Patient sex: M
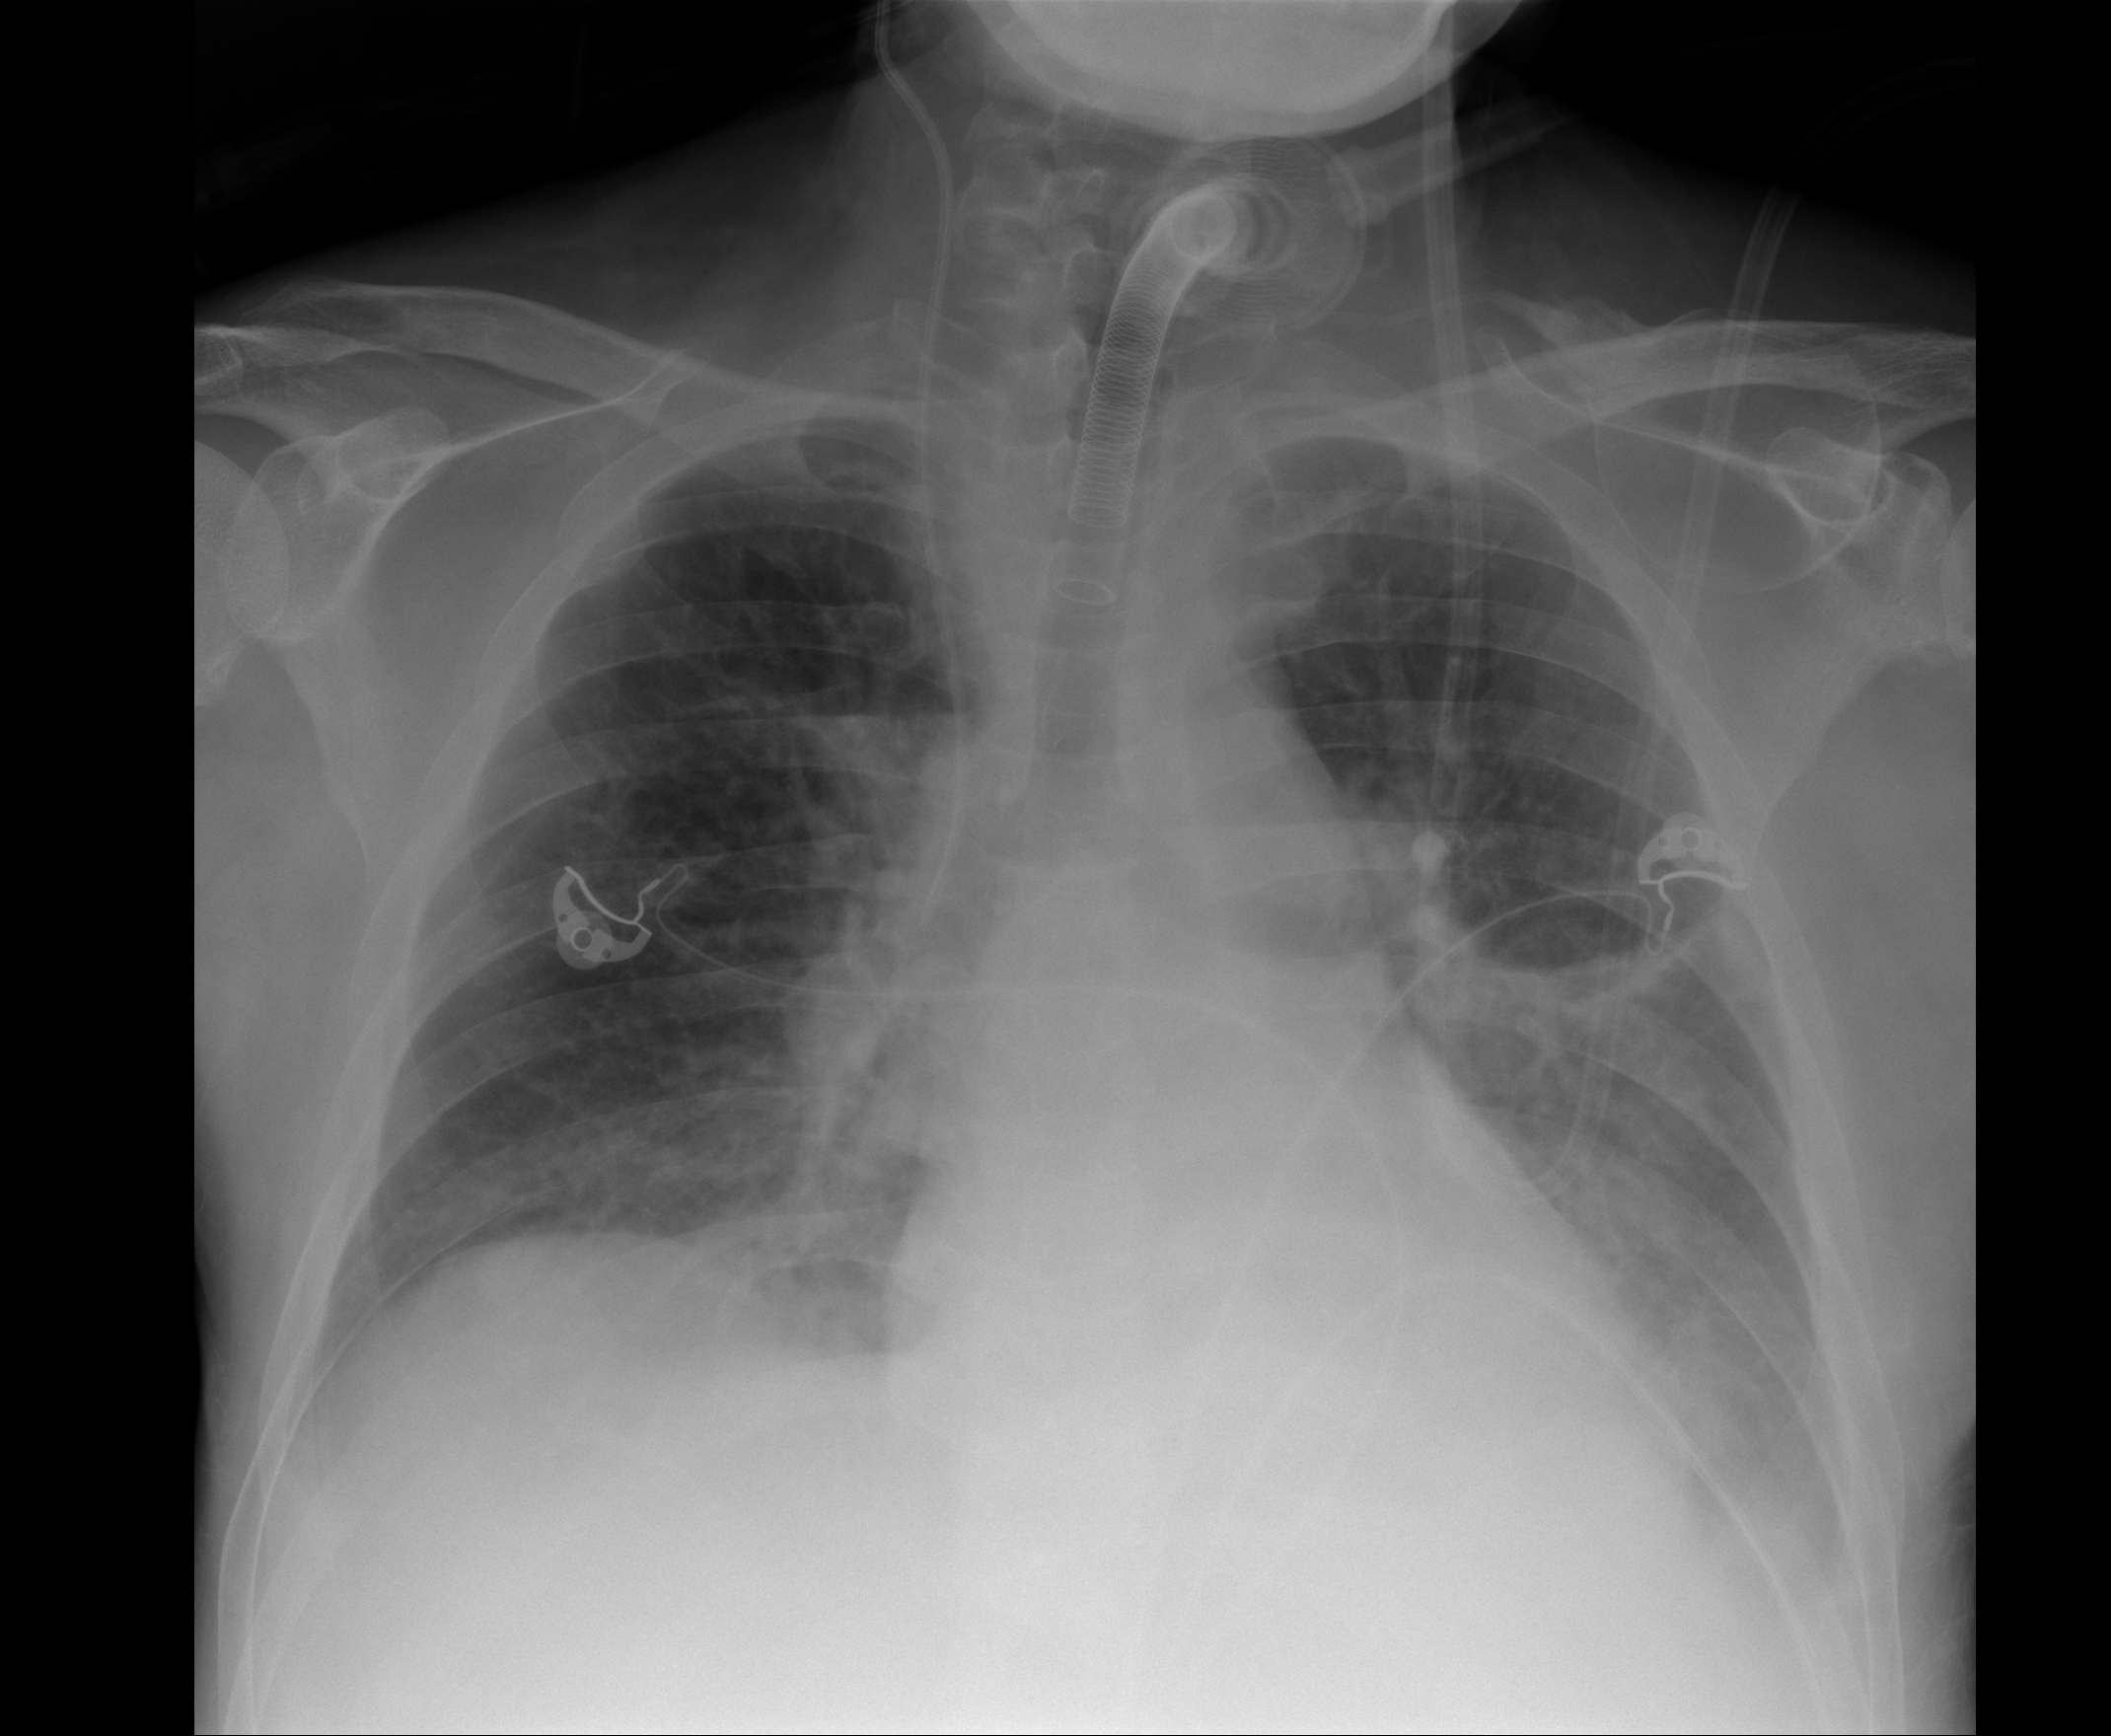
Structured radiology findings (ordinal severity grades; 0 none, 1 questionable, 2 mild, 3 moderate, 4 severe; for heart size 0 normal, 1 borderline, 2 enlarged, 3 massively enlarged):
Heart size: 0
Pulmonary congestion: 3
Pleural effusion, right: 1
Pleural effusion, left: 1
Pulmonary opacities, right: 2
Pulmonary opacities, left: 2
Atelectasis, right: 2
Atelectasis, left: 2